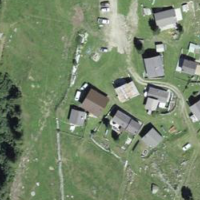
EUNIS habitat code: 26
Species observed at this site:
Silene dioica
Gentianella campestris
Galeopsis tetrahit
Veronica chamaedrys